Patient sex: M
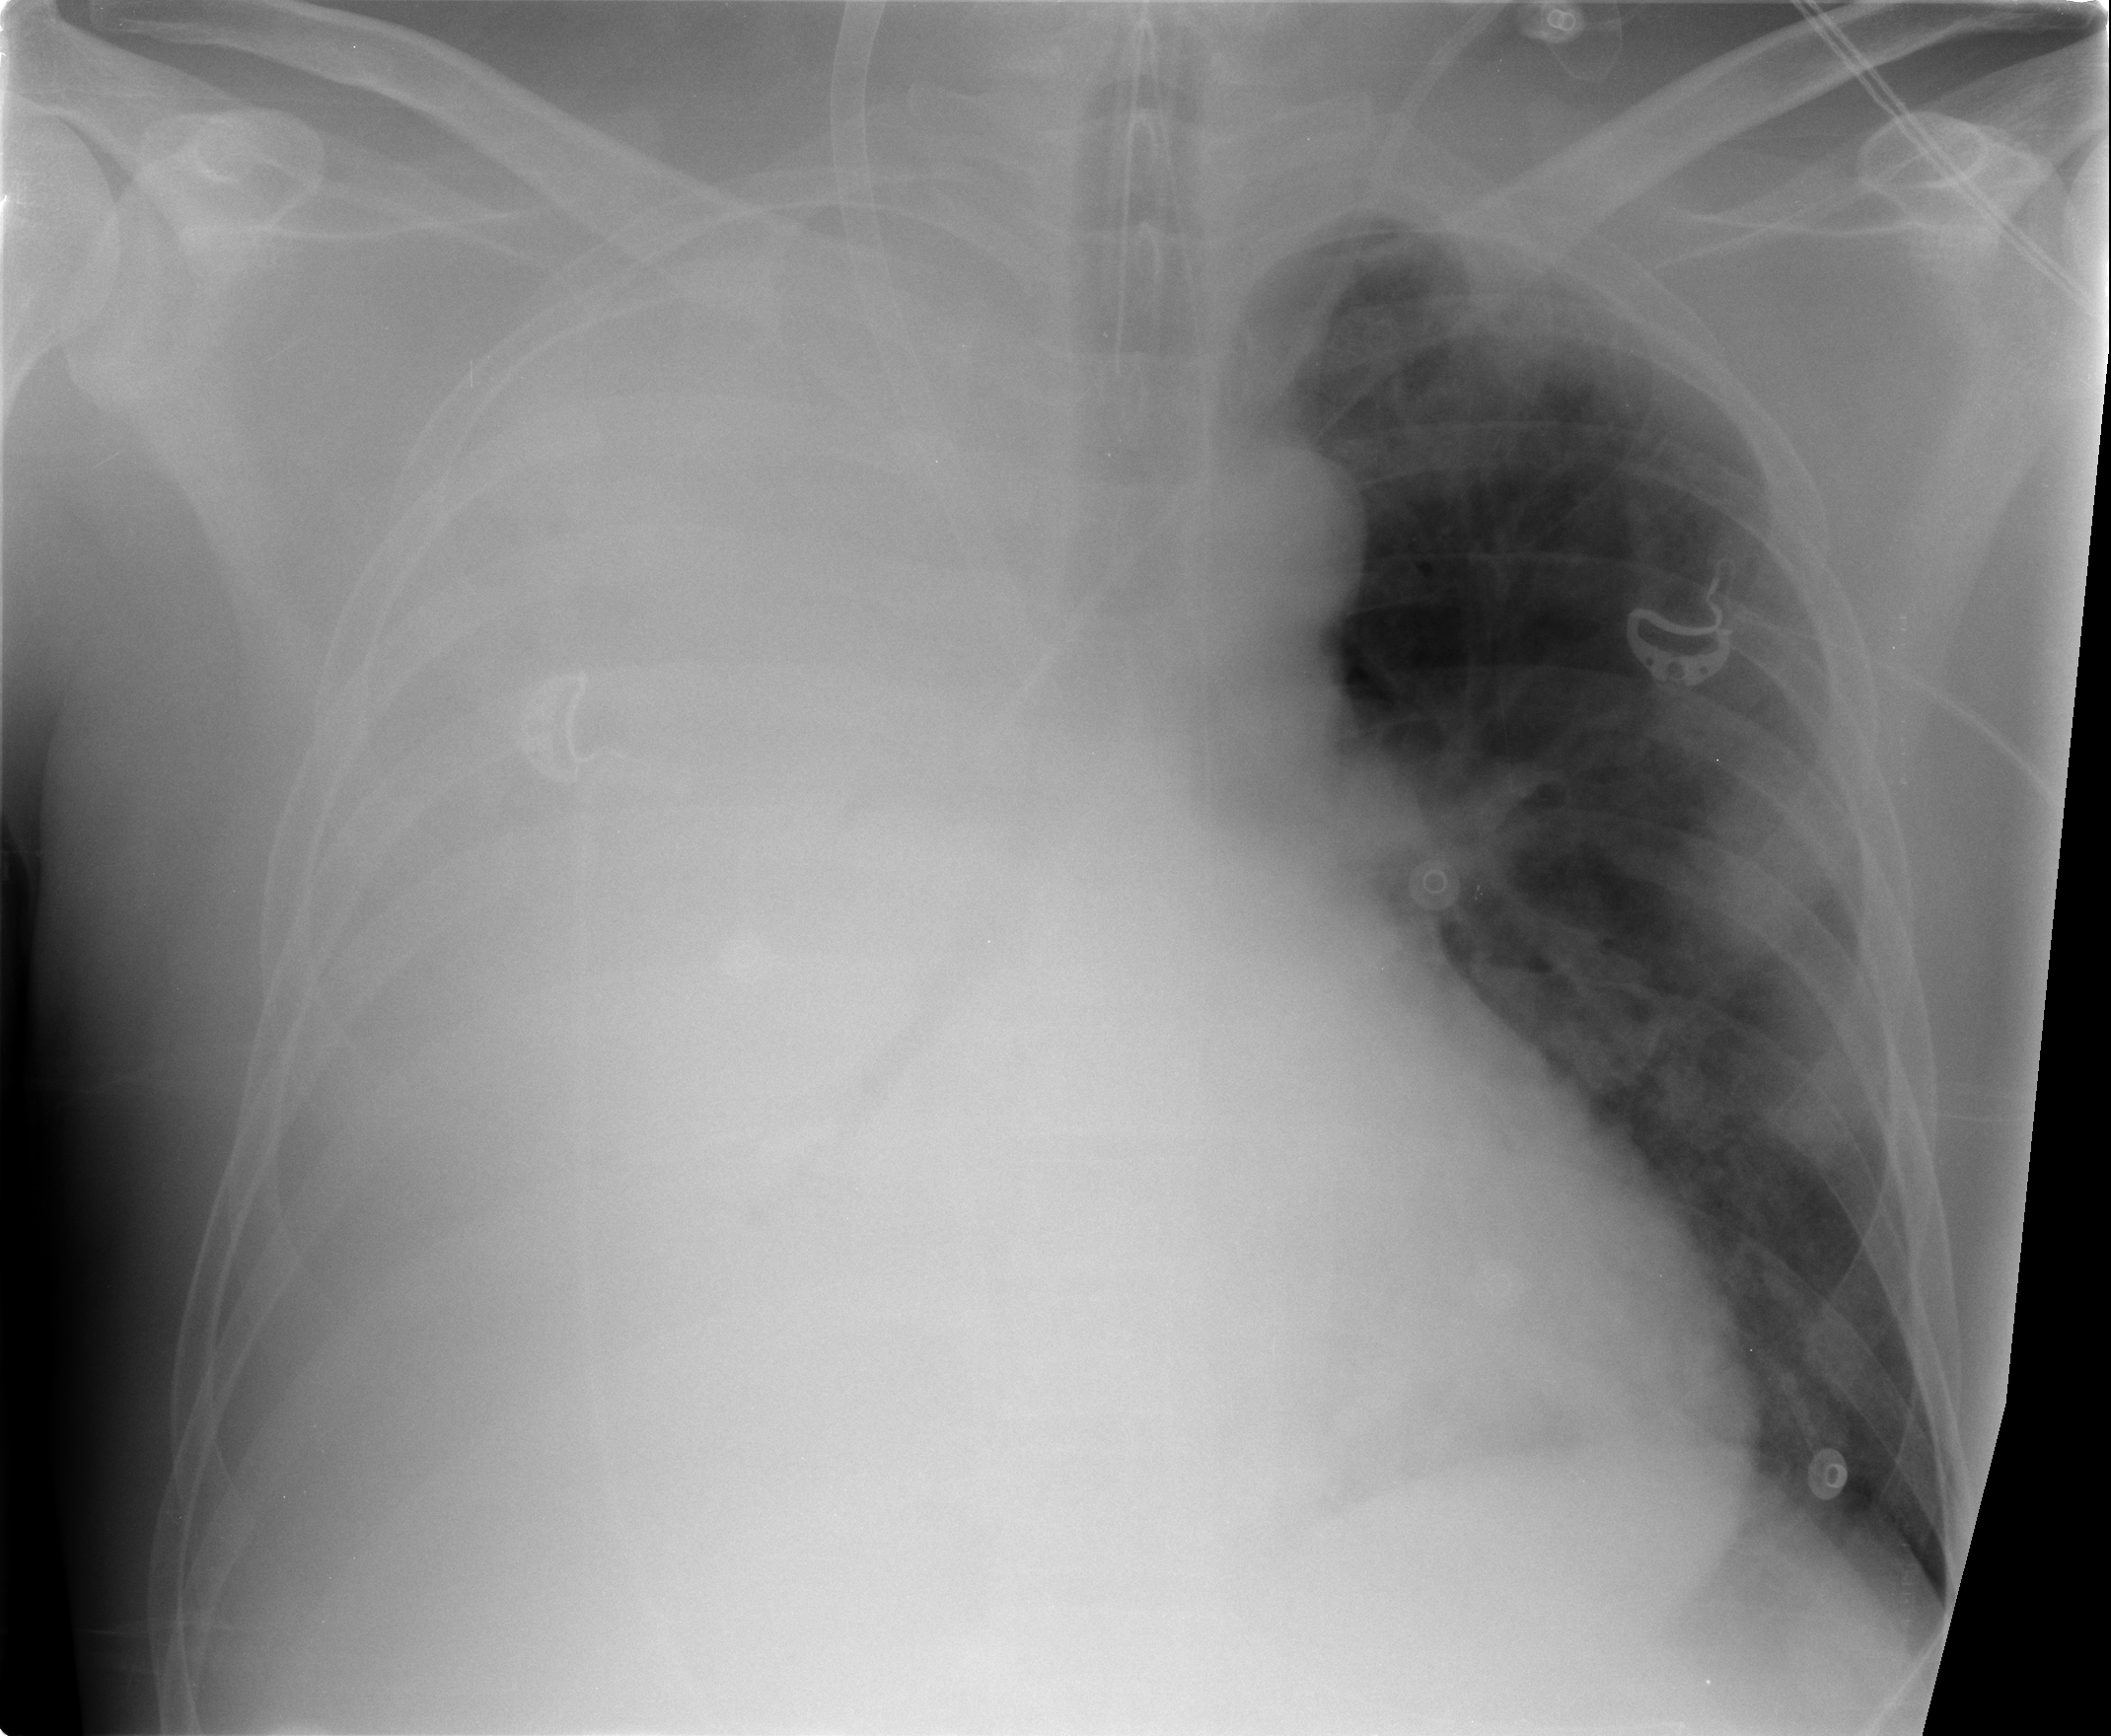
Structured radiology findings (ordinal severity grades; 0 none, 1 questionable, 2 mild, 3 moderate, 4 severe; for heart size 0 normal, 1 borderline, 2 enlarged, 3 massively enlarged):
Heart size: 0
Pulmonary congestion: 2
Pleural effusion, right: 4
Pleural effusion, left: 0
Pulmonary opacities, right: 3
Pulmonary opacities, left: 3
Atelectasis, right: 4
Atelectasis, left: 0